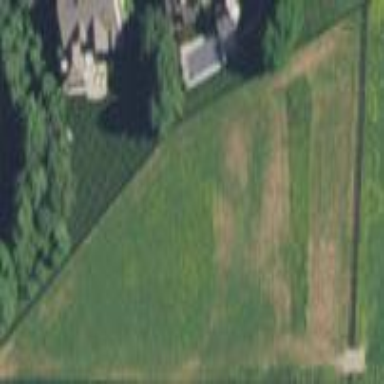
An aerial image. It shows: Grassy equestrian pitch for leisure land activities.